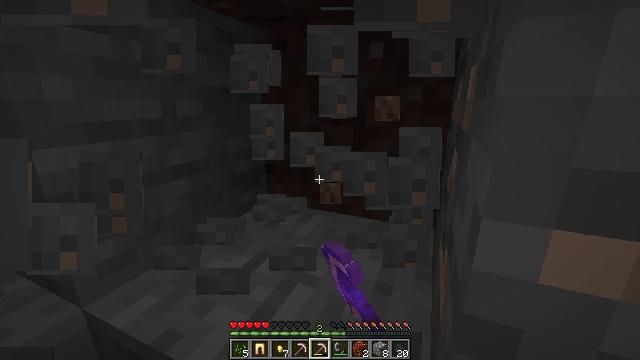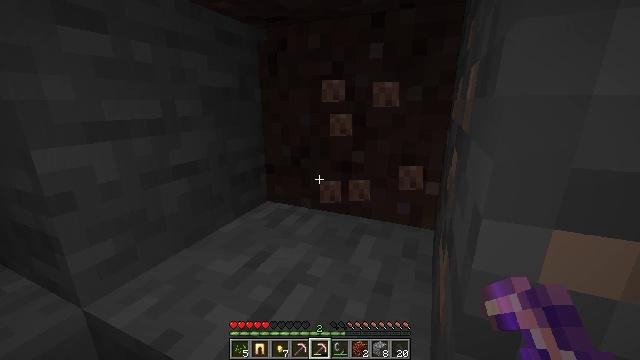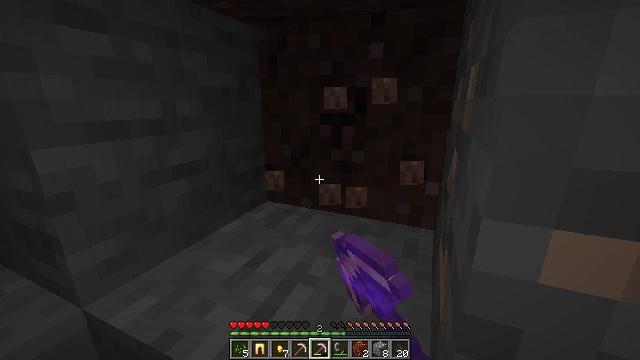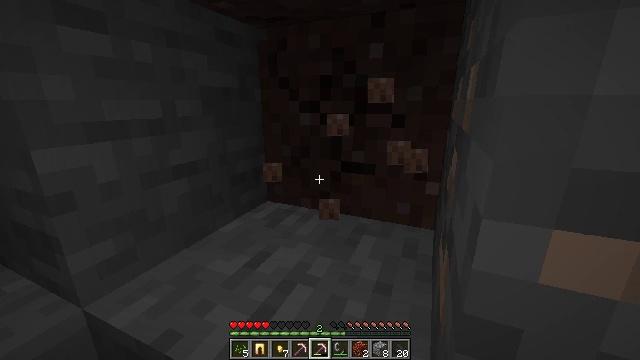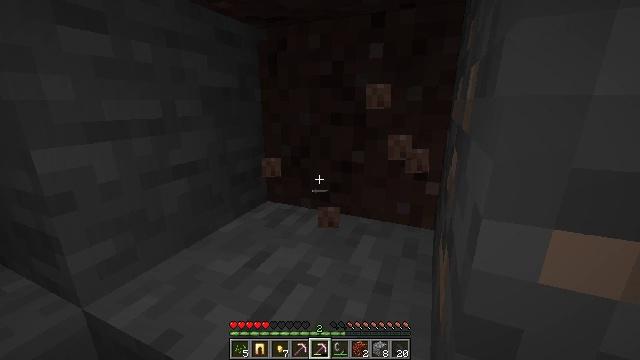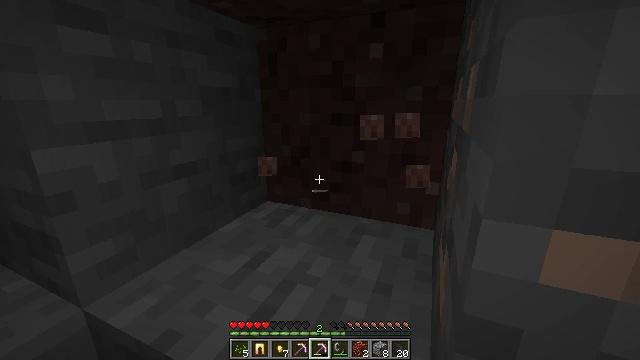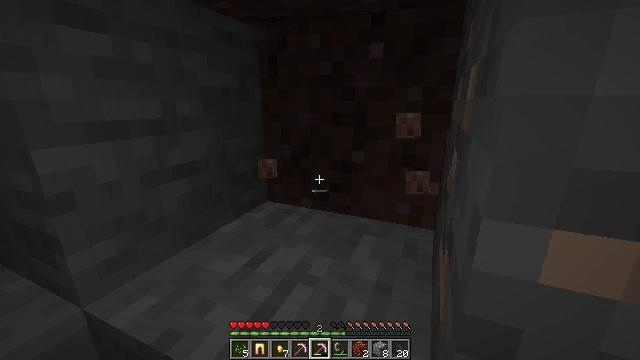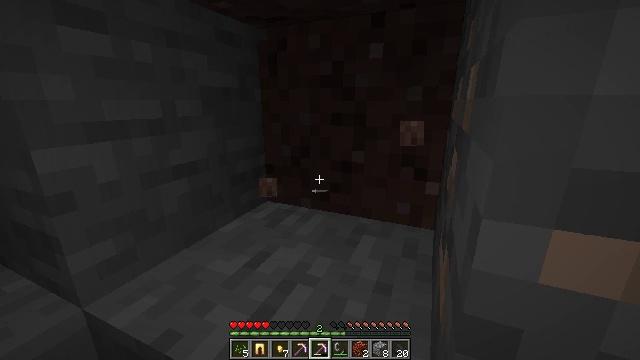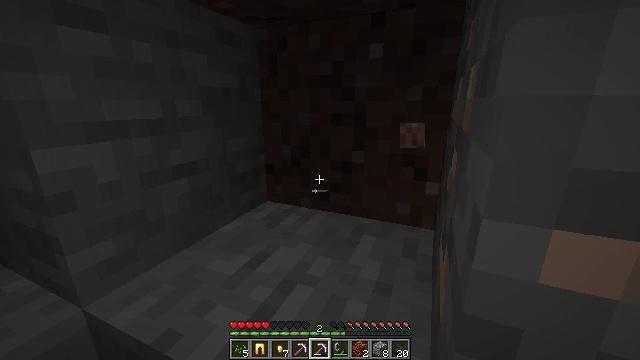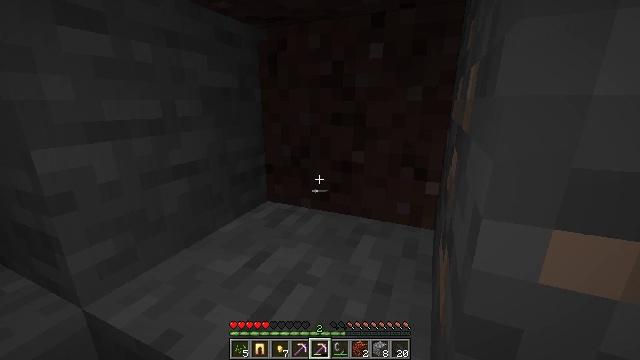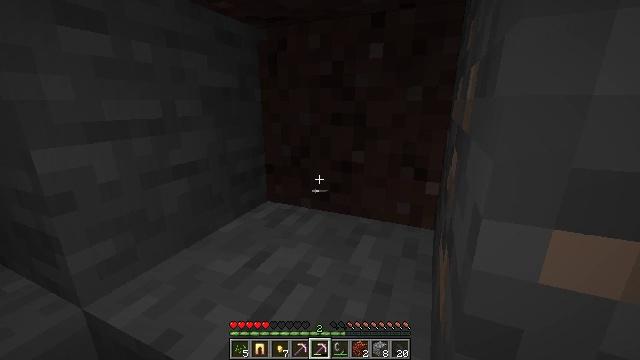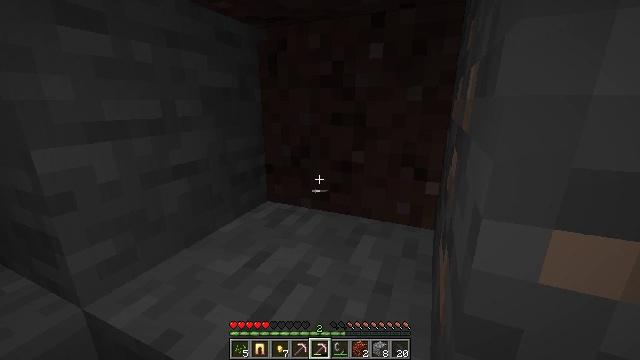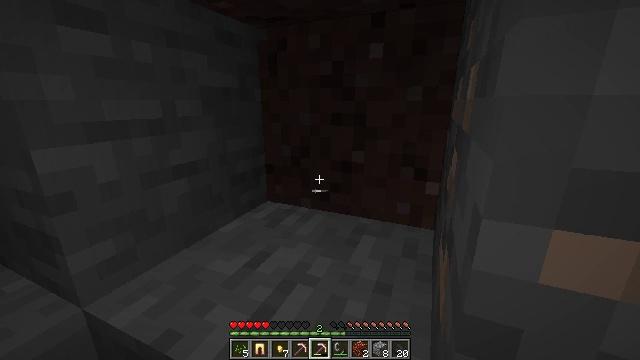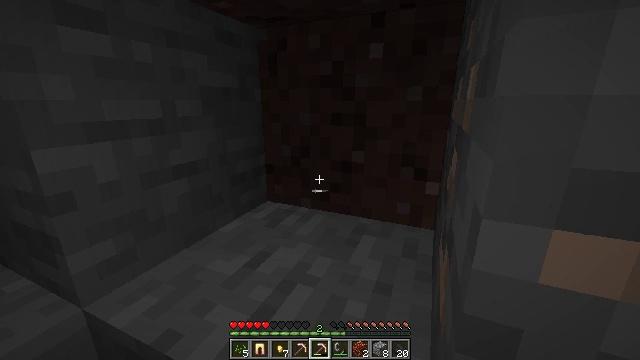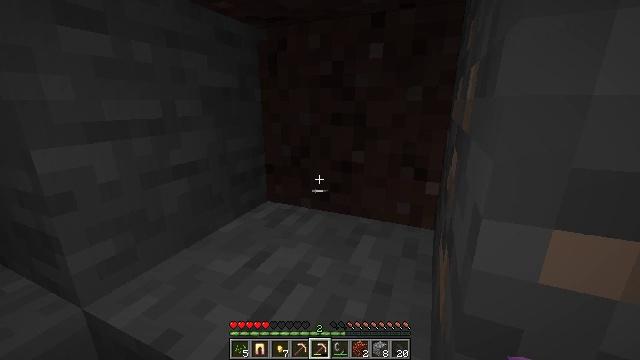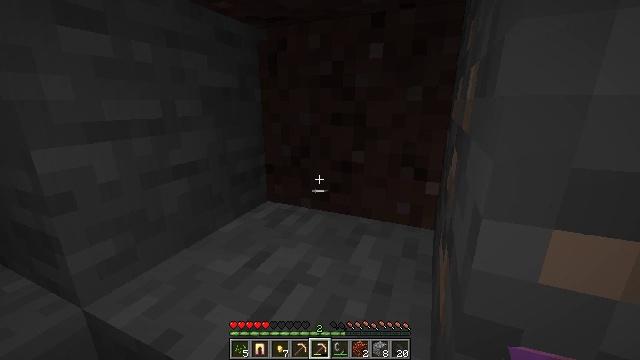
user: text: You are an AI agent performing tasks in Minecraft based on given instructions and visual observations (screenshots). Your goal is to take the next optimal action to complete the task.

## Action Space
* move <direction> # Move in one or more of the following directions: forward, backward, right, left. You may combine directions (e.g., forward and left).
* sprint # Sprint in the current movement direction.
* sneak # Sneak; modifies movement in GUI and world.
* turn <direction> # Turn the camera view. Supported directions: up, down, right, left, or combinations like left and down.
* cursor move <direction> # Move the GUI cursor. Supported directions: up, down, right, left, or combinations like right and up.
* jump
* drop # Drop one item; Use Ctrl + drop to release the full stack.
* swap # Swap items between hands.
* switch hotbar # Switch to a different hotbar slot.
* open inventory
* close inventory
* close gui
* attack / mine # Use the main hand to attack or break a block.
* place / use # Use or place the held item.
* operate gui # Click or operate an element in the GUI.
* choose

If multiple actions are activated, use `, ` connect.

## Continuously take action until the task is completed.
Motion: motion action
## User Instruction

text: Collect the grass from the surface.
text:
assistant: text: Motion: attack / mine
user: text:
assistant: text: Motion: attack / mine
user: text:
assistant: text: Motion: attack / mine
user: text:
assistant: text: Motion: no_op
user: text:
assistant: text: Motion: no_op
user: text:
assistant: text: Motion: no_op
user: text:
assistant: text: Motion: no_op
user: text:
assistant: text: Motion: no_op
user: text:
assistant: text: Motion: no_op
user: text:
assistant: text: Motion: no_op
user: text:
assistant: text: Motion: no_op
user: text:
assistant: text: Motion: no_op
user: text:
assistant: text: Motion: no_op
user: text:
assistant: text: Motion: no_op
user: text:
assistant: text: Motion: no_op
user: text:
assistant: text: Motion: no_op
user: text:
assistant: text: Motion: no_op
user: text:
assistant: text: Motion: turn down
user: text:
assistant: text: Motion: turn right and down
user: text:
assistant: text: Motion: turn right and down
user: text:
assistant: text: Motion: turn right
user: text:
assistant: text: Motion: turn right
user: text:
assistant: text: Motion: turn right
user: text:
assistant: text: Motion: turn right, open inventory
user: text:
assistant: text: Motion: turn right, open inventory
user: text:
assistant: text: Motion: turn right and up, open inventory
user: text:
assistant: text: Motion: turn right and up
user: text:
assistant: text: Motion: no_op
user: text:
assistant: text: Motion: no_op
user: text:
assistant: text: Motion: no_op